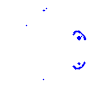
Particle: pion